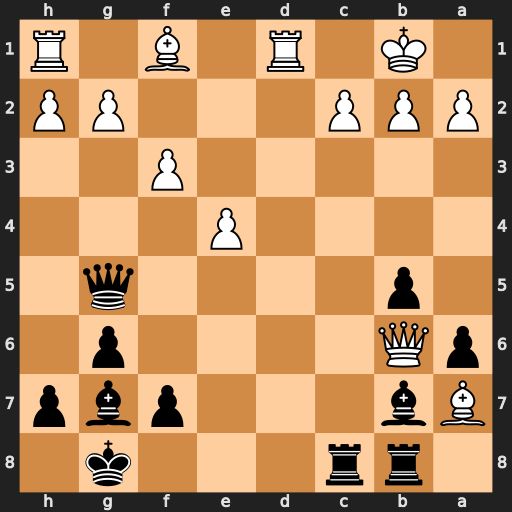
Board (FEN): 1rr3k1/Bb3pbp/pQ4p1/1p4q1/4P3/5P2/PPP3PP/1K1R1B1R
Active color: b
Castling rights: -
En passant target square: -
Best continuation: Bxe4 fxe4 Rxb6